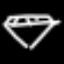
Label: diamond